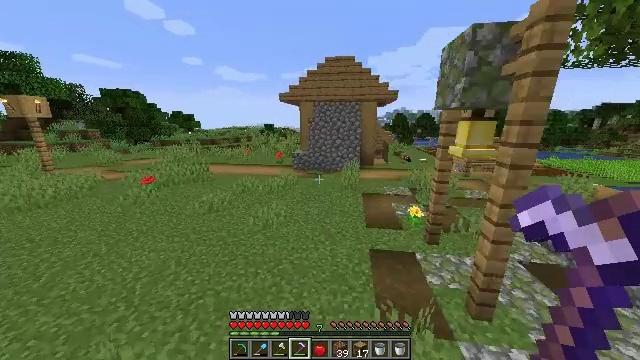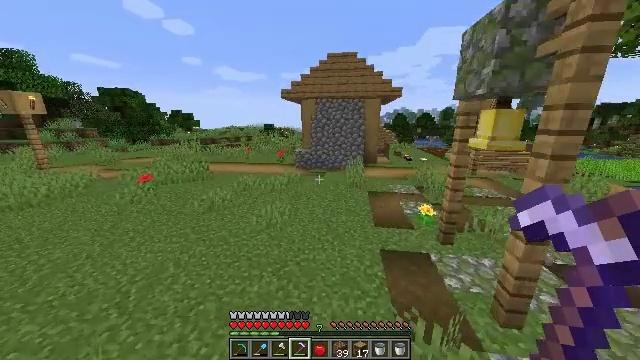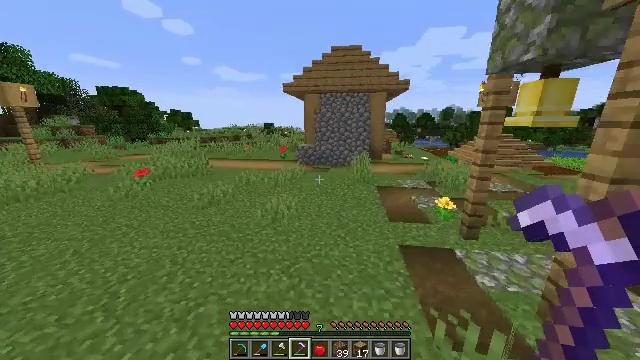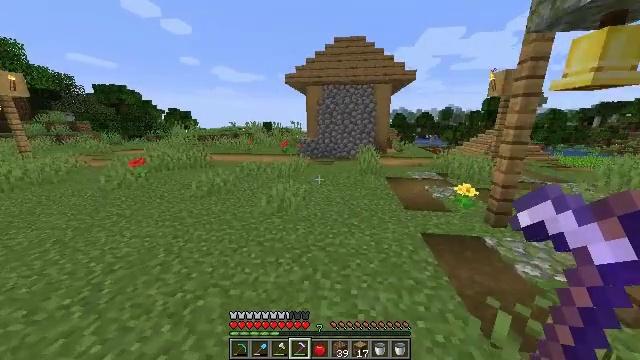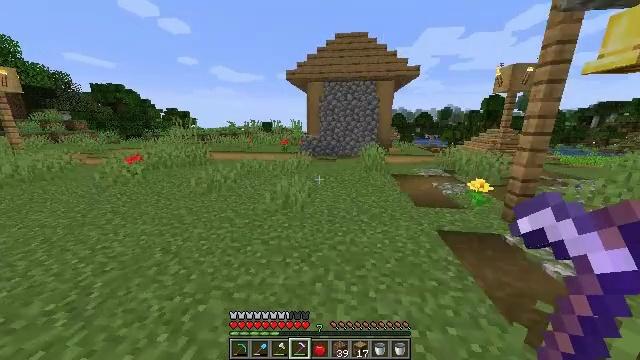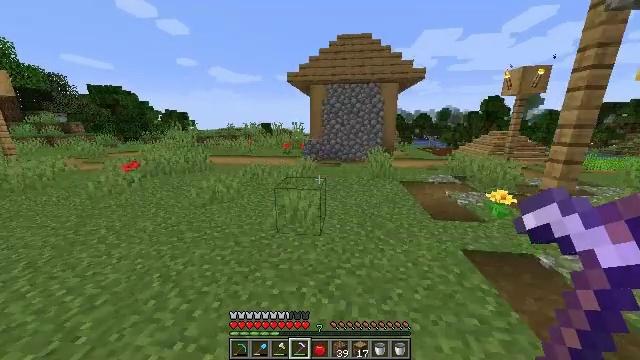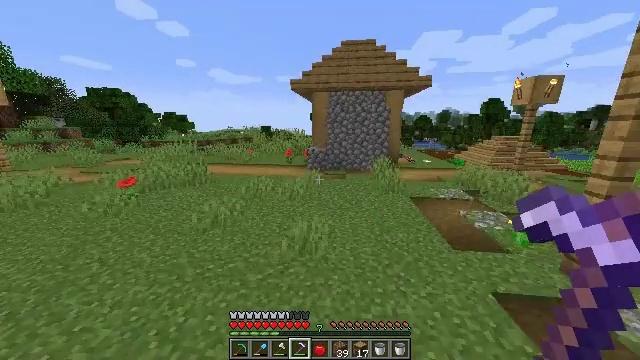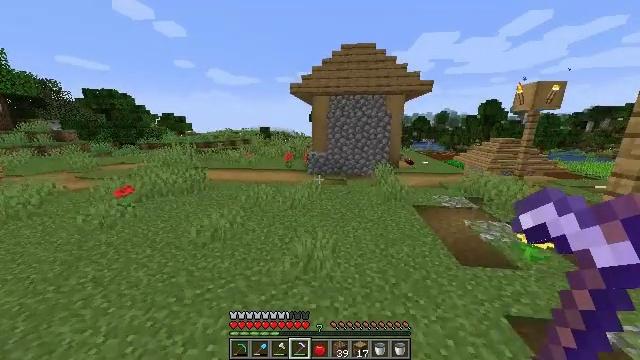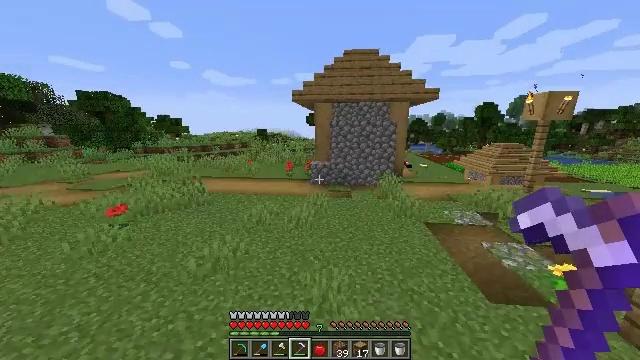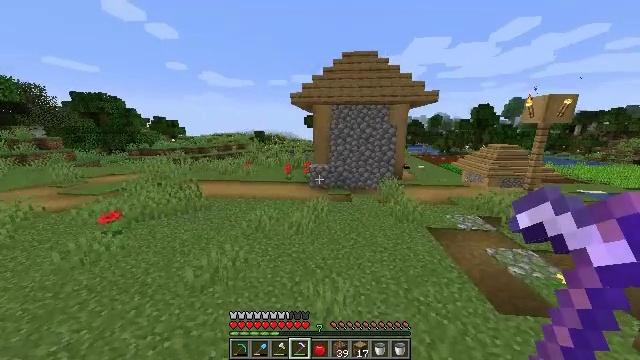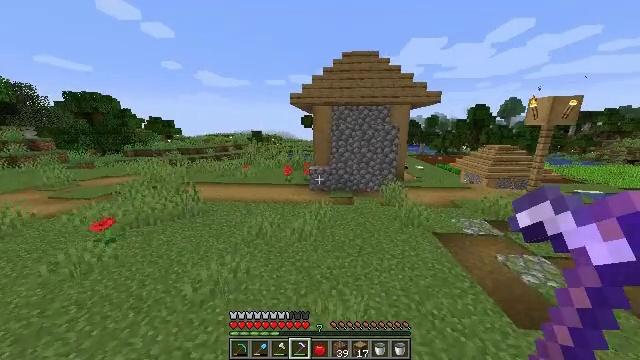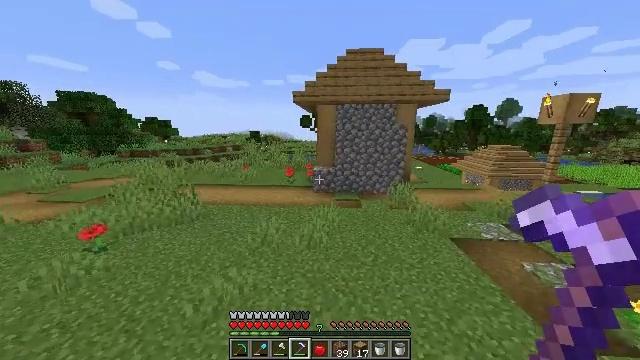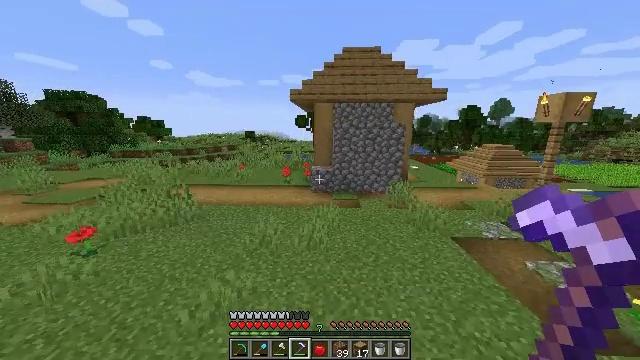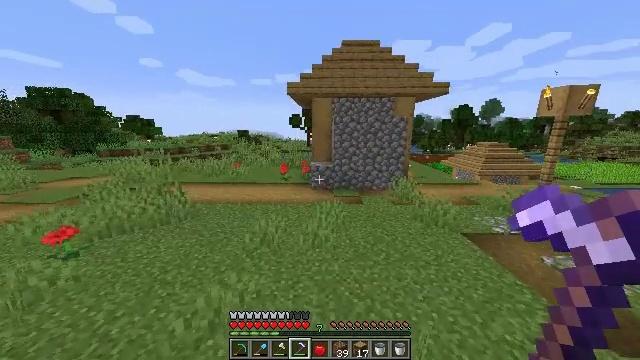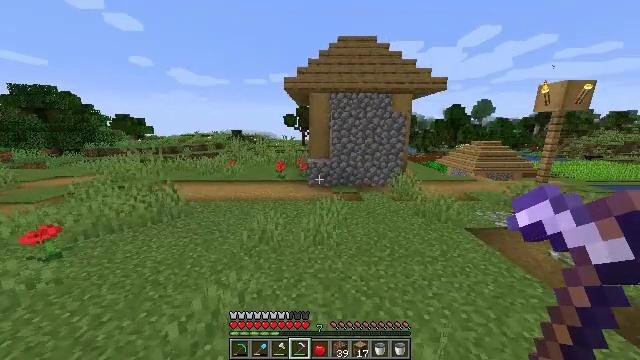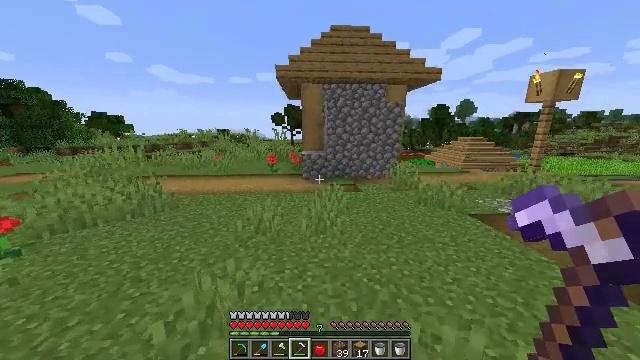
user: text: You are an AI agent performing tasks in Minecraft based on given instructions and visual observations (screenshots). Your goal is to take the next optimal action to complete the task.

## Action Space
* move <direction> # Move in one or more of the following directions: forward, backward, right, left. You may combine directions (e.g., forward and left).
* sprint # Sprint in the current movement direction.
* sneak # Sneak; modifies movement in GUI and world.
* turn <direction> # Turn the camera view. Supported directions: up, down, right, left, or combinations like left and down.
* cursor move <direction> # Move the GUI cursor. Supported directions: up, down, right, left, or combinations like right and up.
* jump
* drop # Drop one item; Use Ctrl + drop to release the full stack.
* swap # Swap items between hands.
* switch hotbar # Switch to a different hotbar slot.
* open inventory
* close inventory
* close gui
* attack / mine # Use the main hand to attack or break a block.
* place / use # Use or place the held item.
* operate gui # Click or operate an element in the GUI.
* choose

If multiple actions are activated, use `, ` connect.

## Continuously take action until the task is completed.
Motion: motion action
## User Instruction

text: Harvest sugar cane from the plant.
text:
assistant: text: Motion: move forward and move left, sprint, jump
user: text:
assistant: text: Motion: move forward and move left, sprint, jump
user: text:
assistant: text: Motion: move forward and move left, sprint, jump
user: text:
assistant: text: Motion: move forward and move left, sprint, jump
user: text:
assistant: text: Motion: move forward and move left, sprint, jump
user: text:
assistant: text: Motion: move forward and move left, sprint, jump
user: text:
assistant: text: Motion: move forward and move left, sprint, jump
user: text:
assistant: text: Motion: move forward and move left, sprint, jump
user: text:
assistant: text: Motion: move forward and move left, sprint, jump
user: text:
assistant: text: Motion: move forward and move left, sprint, jump
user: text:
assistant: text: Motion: move forward and move left, sprint, jump
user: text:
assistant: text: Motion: move forward and move left, sprint, turn right, jump
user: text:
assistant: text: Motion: move forward and move left, sprint, turn right, jump
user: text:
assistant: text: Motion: move forward and move left, sprint, turn right, jump
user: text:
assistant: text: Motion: move forward and move left, sprint, turn right, jump
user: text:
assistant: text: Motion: move forward and move left, sprint, turn right, jump
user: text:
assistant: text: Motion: move forward and move left, sprint, turn right, jump
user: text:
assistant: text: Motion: move forward and move left, sprint, jump
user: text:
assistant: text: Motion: move forward and move left, sprint, jump
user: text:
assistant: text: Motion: move forward and move left, sprint, jump
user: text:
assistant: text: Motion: move forward and move left, sprint, jump
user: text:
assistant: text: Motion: move forward and move left, sprint, jump
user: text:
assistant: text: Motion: move forward and move left, sprint, turn right, jump
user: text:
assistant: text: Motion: move forward and move left, sprint, turn right, jump
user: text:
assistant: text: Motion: move forward and move left, sprint, turn right, jump
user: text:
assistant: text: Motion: move forward and move left, sprint, turn right, jump
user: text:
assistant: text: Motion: move forward and move left, sprint, jump
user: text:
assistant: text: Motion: move forward and move left, sprint, jump
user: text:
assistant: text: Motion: move forward and move left, sprint, jump
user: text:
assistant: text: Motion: move forward and move left, sprint, jump